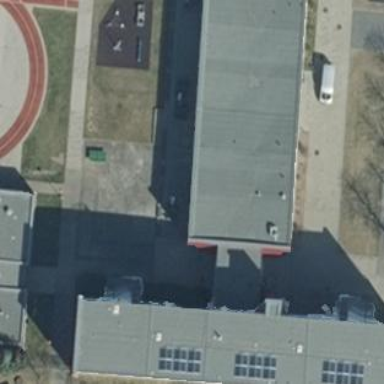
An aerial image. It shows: School building.